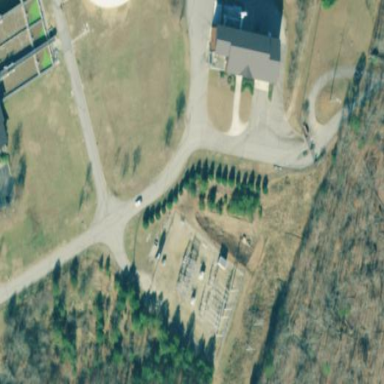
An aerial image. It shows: There is distribution substation enclosed by fence.